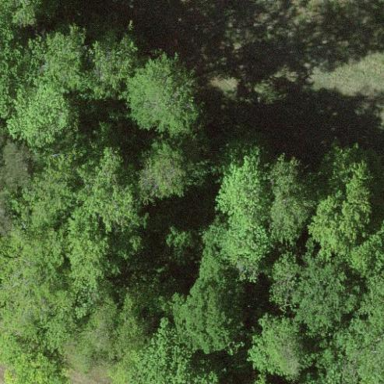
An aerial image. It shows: Mixed leaf cycle forest.